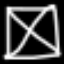
Label: hourglass